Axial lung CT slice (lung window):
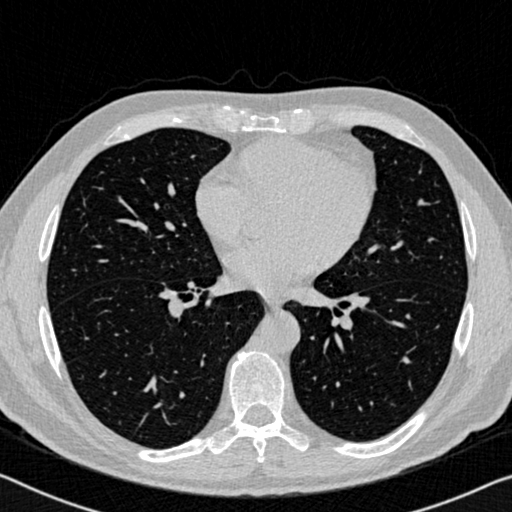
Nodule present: no